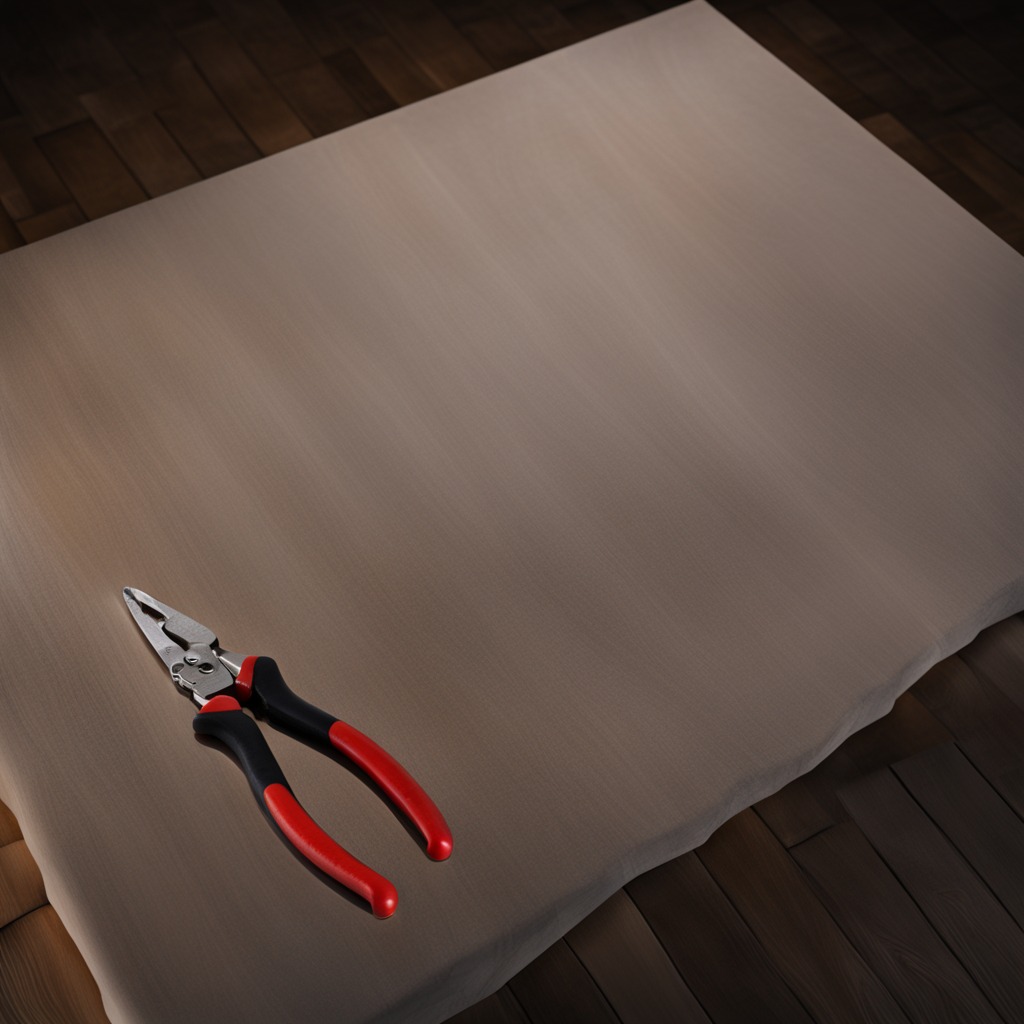
A plier is lying on a wooden table inside a workshop at night dim ambient light soft shadows worn but beneath the cloth